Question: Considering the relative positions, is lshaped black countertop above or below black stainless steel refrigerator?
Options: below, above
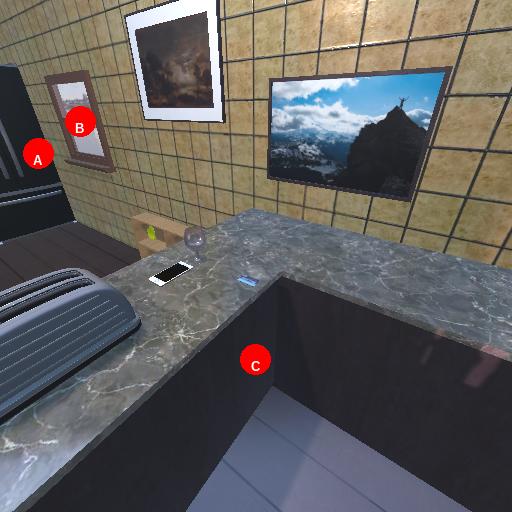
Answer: below